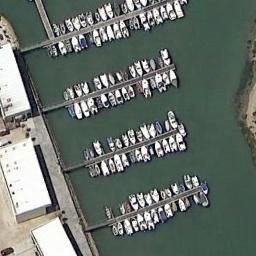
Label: harbor